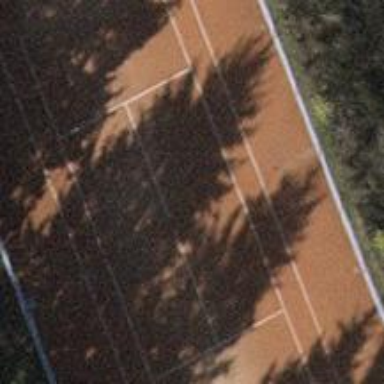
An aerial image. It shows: Tartan tennis court in leisure land pitch.